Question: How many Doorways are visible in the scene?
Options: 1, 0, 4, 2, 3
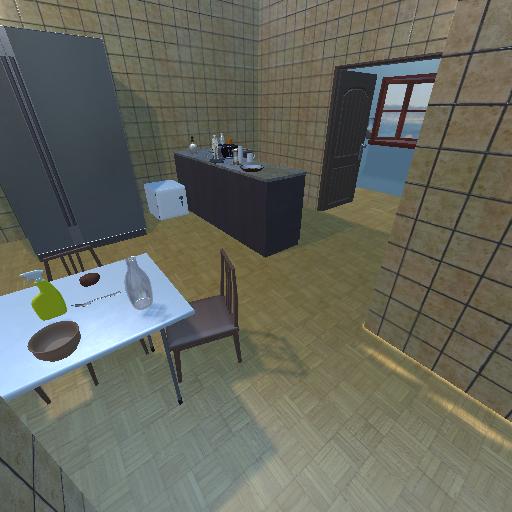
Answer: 1